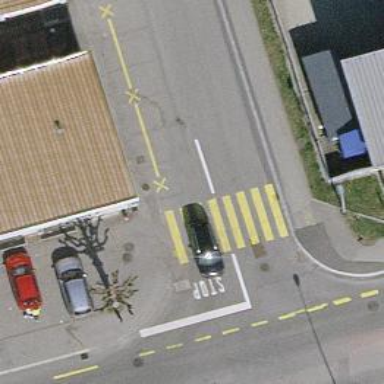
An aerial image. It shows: Uncontrolled crossing on the road.